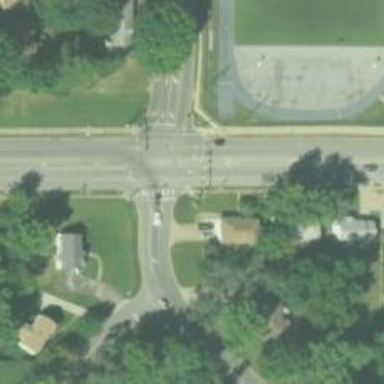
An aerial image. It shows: Marked crossing on footway.